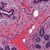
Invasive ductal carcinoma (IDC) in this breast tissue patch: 0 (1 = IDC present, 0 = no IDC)